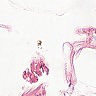
Metastatic tissue present: no